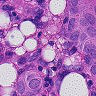
Metastatic tissue present: yes